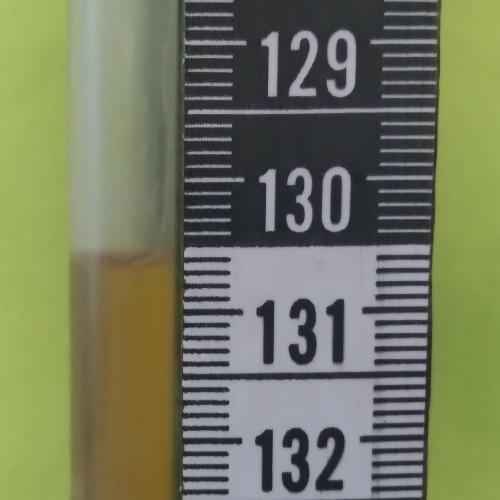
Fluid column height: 130.6 cm